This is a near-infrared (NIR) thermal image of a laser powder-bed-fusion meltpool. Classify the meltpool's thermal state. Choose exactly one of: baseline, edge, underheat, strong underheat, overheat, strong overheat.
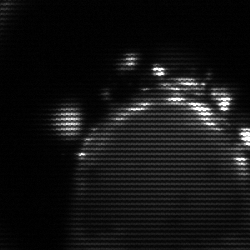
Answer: edge